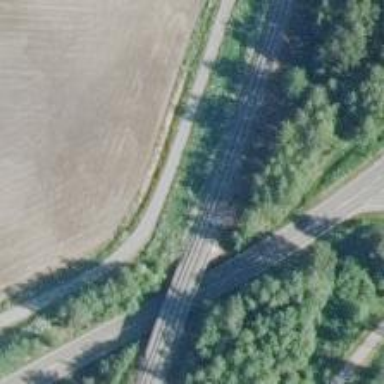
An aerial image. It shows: Bridge over railway track of class B1.